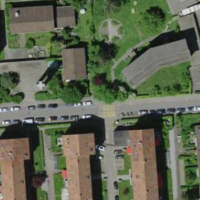
EUNIS habitat code: 55
Species observed at this site:
Leptoglossus occidentalis